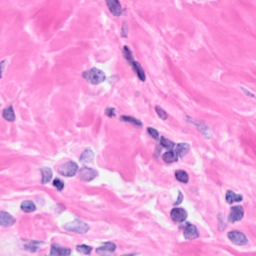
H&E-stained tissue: Breast